Question: I am using <URL> for searching strings within PDF documents with highlighting of the results. FastPDFKit or any other commercial library is no option so i sticked to the most close one for my requirements.

As you can see in the screenshot i searched for the string "in" which is always correctly highlighted except the last one. I got a more complex PDF document where the highlighted box for "in" is nearly 40% wrong.
I read the whole syntax and checked the issues tracker but except line height problems i found nothing regarding the width calculation. For the moment i dont see any pattern where the calculation goes or could be wrong and i hope that maybe someone else had a close problem to mine.
My current expectation is that the coordinates and character width is wrong calculated somewhere in the font classes or RenderingState.m. The project is very complex and maybe someone of you had a similar problem with PDFKitten in the past.
I have used the original sample PDF document from PDFKitten for my screenshot.
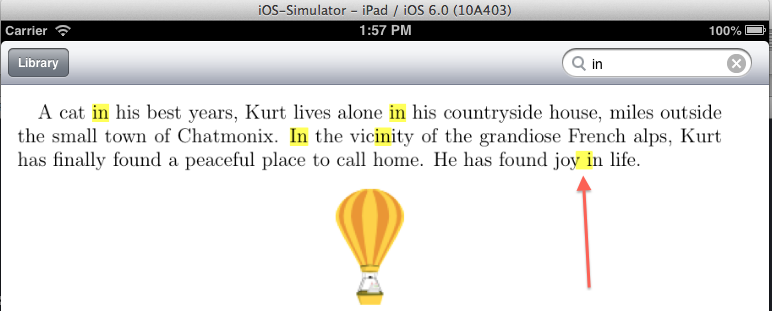
Answer: This might be a bug in PDFKitten when calculating the width of characters whose character identifier does not coincide with its unicode character code.
appendPDFString in StringDetector works with two strings when processing some string data:
'''
// Use CID string for font-related computations.
NSString *cidString = [font stringWithPDFString:string];
// Use Unicode string to compare with user input.
NSString *unicodeString = [[font stringWithPDFString:string] lowercaseString];
'''
stringWithPDFString in Font transforms the sequence of character identifiers of its argument into a unicode string.
Thus, in spite of the name of the variable, cidString is not a sequence of character identifiers but instead of unicode chars. Nonetheless its entries are used as argument of didScanCharacter which in Scanner is implemented to forward the position by the character width: It is using the value as parameter of widthOfCharacter in Font to determine the character width, and that method (according to the comment "Width of the given character (CID) scaled to fontsize") expects its argument to be a character identifier.
So, if CID and unicode character code don't coincide, the wrong character widths is determined and the position of any following character cannot be trusted. In the case at hand, the /fi ligature has a CID of 12 which is way different from its Unicode code 0xfb01.
I would propose PDFKitten to be enhanced to also define a didScanCID method in StringDetector which in appendPDFString should be called next to didScanCharacter for each processed character forwarding its CID. Scanner then should make use of this new method instead to calculate the width to forward its cursor.
This should be triple-checked first, though. Maybe some widthOfCharacter implementations (there are different ones for different font types) in spite of the comment expect the argument to be a unicode code after all...
(Sorry if I used the wrong vocabulary here or there, I'm a 'Java guy... :))